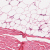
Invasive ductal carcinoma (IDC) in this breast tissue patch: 0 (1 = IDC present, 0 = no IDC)